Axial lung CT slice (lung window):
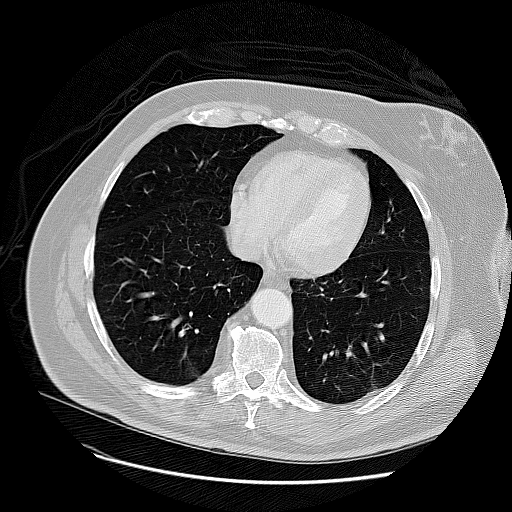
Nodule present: no